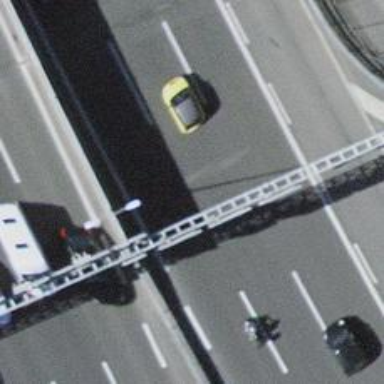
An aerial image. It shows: Bridge over motorway.